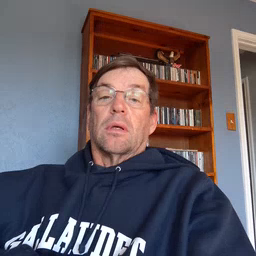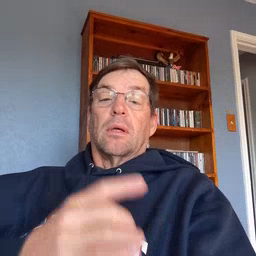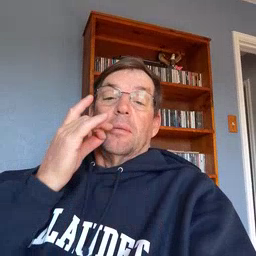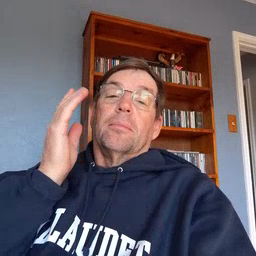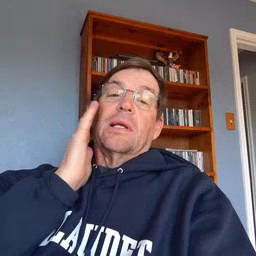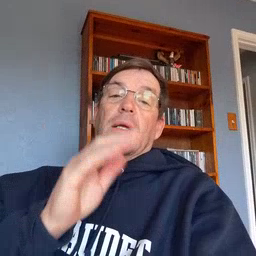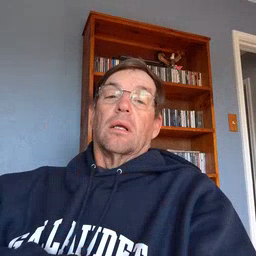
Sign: bee